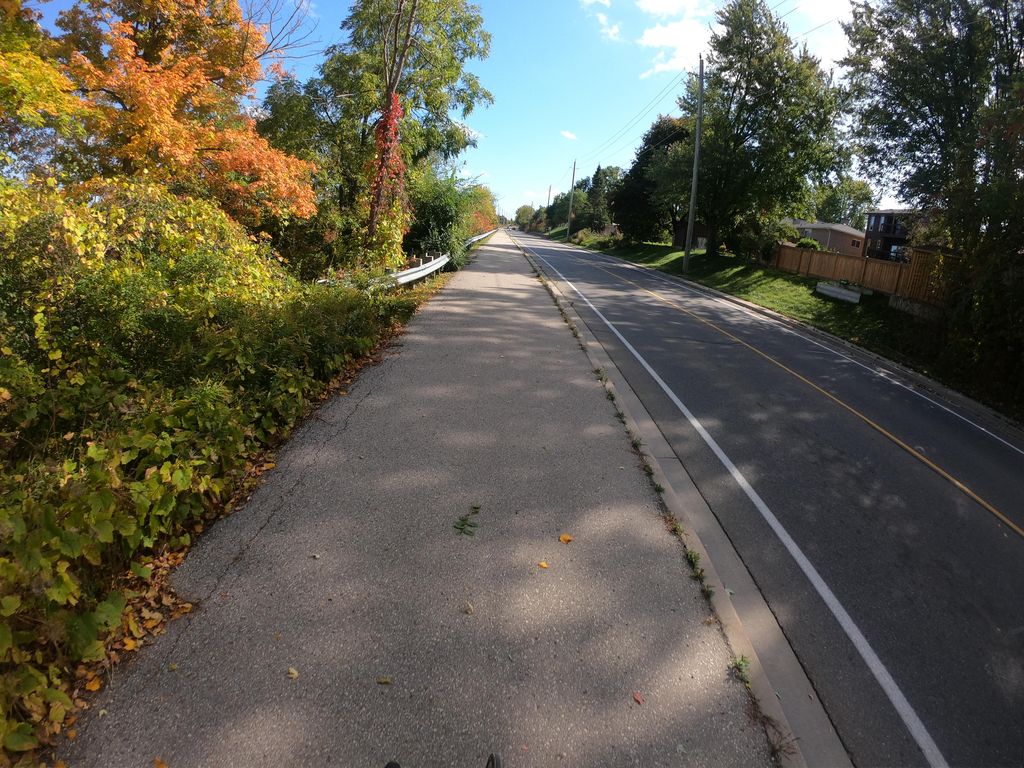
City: kitchener-waterloo